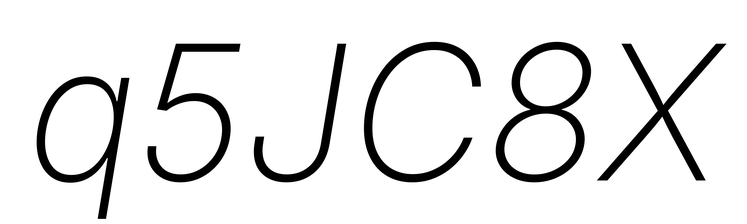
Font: Inter-Italic_ExtraLight_Italic